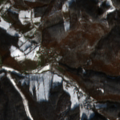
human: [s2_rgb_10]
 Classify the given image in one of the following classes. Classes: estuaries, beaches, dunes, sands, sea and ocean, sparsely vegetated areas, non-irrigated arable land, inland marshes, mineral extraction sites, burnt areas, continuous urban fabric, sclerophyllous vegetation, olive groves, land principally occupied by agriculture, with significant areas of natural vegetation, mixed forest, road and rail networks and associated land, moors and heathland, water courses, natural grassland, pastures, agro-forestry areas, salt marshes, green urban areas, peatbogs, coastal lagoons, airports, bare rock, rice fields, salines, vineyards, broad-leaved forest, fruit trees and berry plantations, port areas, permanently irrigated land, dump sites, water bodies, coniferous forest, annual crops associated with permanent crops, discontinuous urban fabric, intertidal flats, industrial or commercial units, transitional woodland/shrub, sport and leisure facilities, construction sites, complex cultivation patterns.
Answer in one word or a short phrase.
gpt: land principally occupied by agriculture, with significant areas of natural vegetation, broad-leaved forest